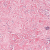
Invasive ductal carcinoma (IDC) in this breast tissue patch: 0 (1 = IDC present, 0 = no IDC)